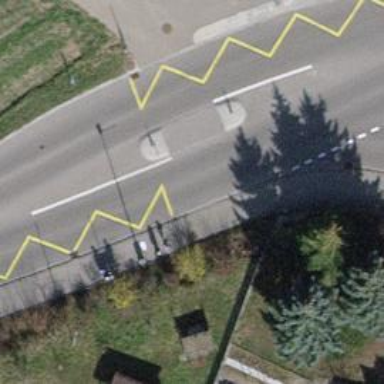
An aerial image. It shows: Kerb serving as barrier.